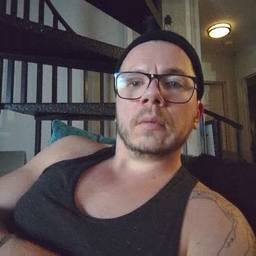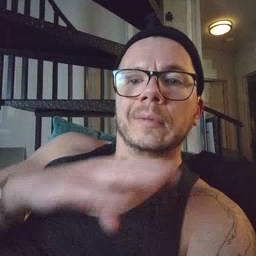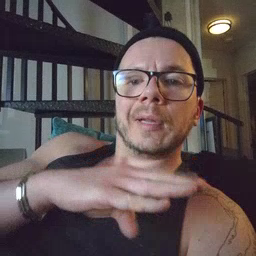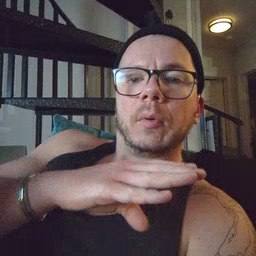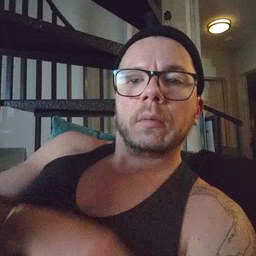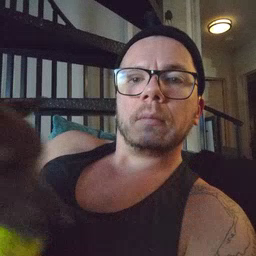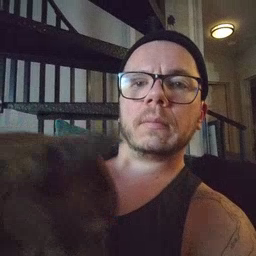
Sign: table